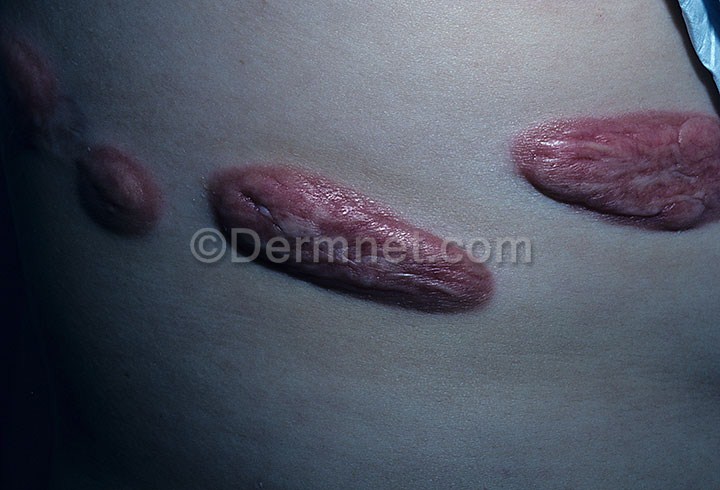
Disease: Seborrheic Keratoses and other Benign Tumors